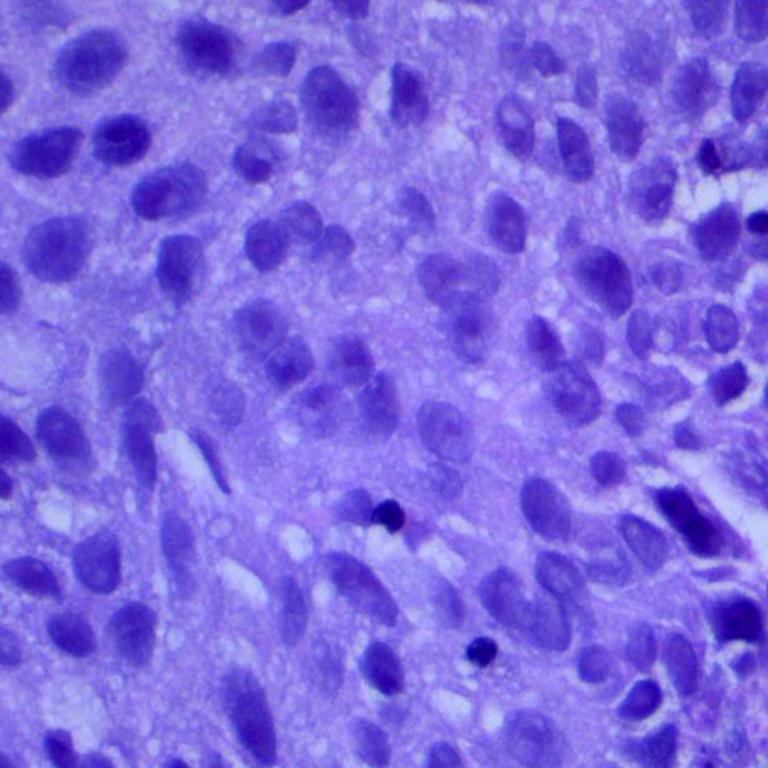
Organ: lung
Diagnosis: squamous carcinomas